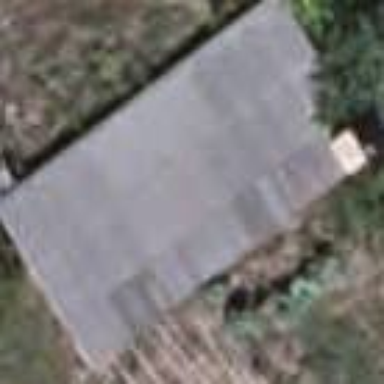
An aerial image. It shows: Shed building.